Question: Will I have loop problems with this topology because S2 and S3 are both connected to S1 and s4 ?

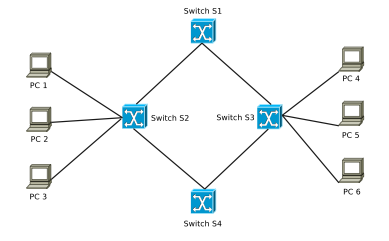
Answer: What you need is <URL>, turn on this function in your switch.
It's a loop-free topology for any bridged Ethernet local area network.
This protocol will disables links that are not part of the spanning tree, leaving a single active path between any two network nodes.
We often use RSTP(802.1w) instead of STP(IEEE 802.1D), for the previous provides faster spanning tree convergence after a topology change.
If you use VLAN in your environment, you may choose MSTP(Multiple Spanning Tree Protocol).